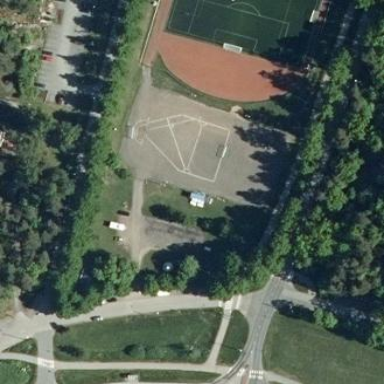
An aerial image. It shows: Multi-sport pitch with gravel surface.